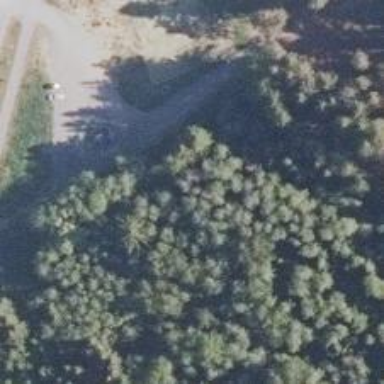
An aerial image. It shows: Disc golf basket.